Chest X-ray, PA view. Patient: 23 years old, sex F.
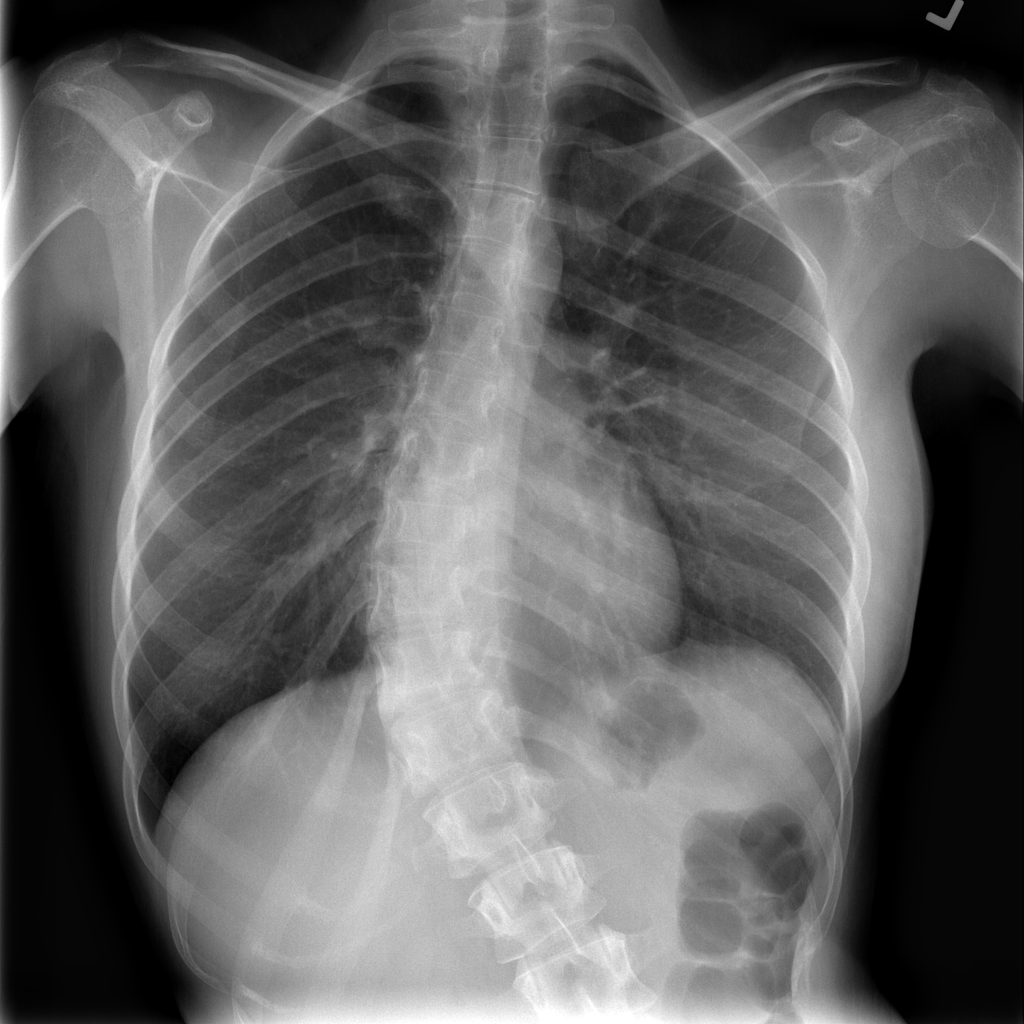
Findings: No Finding